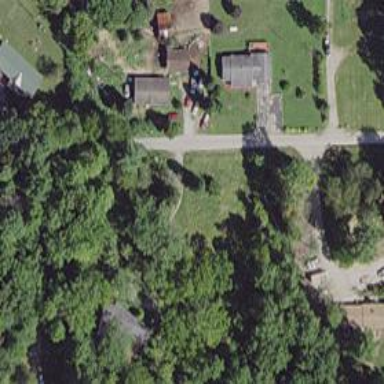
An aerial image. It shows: Driveway.